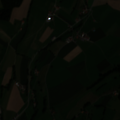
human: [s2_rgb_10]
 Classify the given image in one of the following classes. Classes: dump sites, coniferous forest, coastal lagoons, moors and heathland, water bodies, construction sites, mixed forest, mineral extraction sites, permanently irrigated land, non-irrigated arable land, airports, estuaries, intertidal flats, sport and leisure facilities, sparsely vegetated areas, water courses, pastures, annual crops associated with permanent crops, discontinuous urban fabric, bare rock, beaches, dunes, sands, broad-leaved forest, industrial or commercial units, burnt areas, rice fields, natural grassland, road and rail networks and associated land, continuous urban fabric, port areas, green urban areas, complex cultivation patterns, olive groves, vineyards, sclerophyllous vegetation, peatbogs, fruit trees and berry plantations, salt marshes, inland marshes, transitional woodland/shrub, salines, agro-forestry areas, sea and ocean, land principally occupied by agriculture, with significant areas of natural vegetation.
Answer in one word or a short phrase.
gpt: discontinuous urban fabric, non-irrigated arable land, complex cultivation patterns, coniferous forest